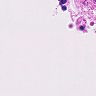
Metastatic tissue present: no